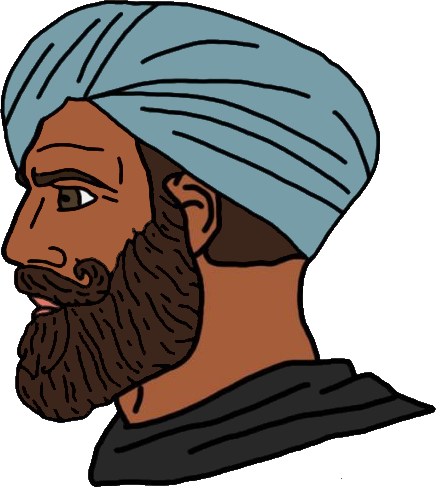
Label: 4_Yes_Chad